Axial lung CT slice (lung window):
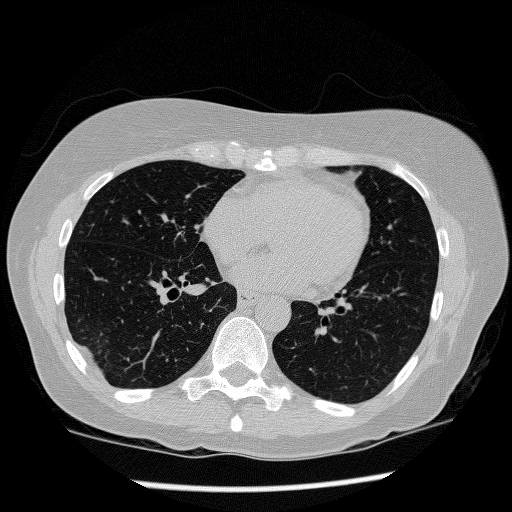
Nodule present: no